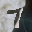
Label: 7